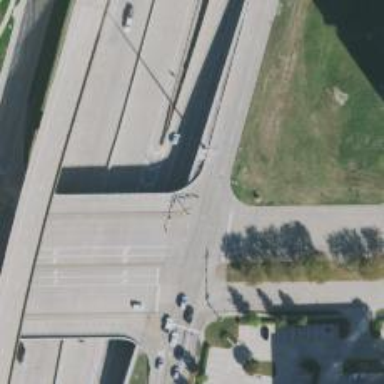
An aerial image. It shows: Secondary link road.